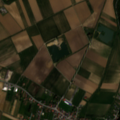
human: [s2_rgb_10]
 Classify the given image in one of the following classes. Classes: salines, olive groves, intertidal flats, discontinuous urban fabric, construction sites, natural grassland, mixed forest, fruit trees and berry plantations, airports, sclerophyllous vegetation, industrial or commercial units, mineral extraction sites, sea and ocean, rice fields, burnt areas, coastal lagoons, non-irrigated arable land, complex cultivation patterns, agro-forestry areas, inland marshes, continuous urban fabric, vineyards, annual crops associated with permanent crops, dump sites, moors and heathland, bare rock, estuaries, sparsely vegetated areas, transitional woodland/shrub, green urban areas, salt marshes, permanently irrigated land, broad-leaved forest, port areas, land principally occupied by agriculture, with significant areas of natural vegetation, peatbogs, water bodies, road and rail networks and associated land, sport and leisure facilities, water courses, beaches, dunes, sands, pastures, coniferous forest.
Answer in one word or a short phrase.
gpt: discontinuous urban fabric, non-irrigated arable land, mixed forest